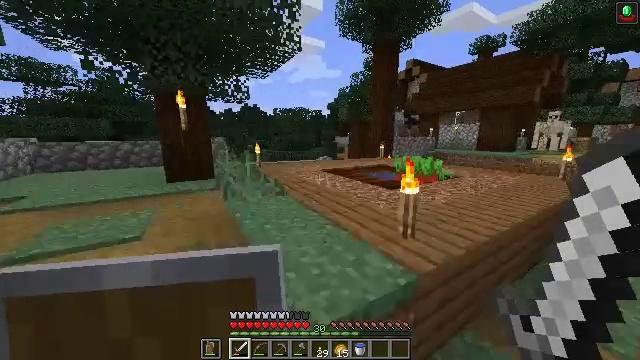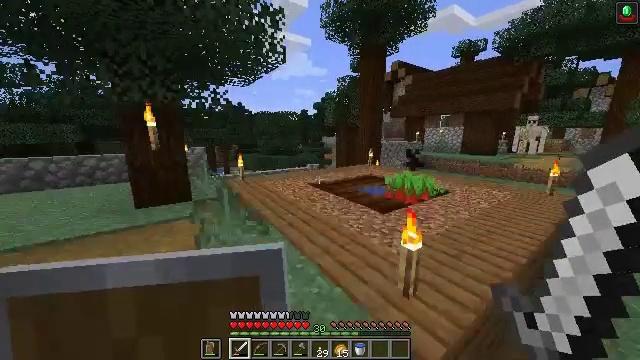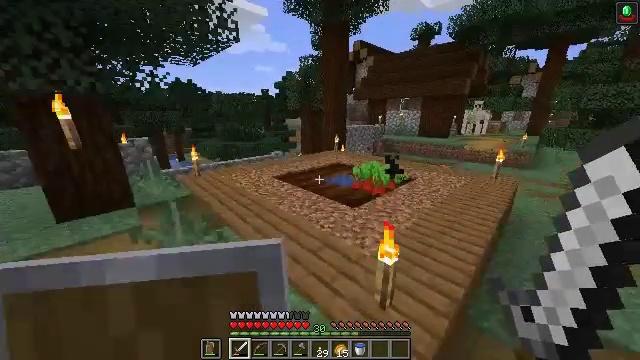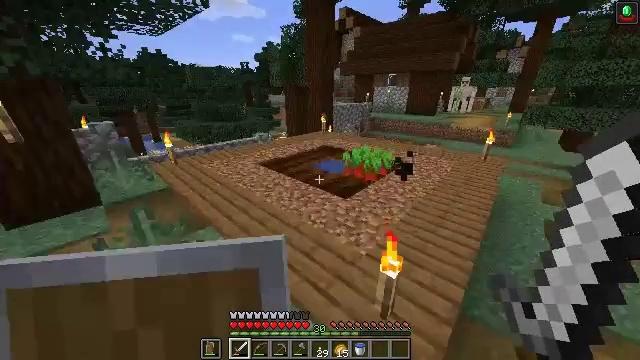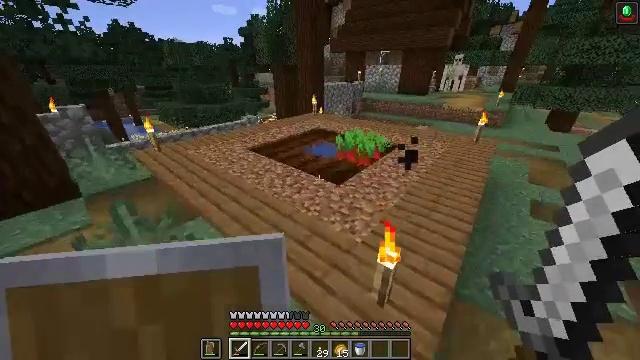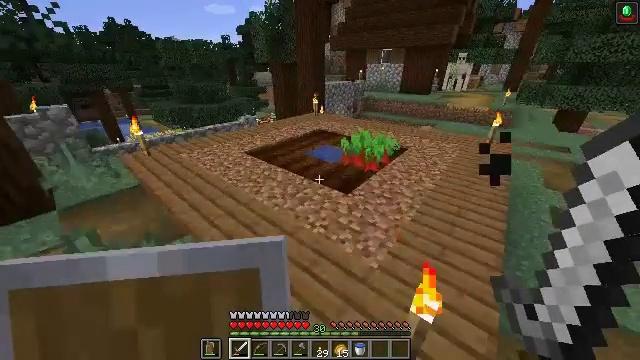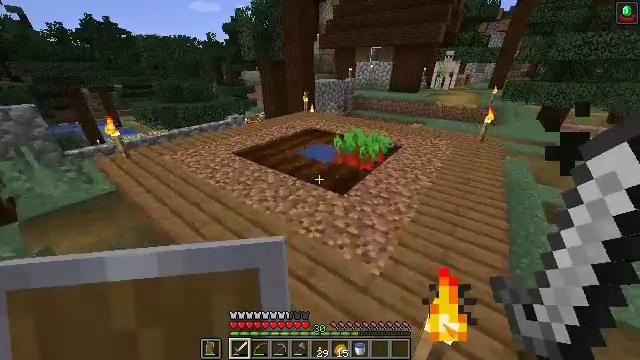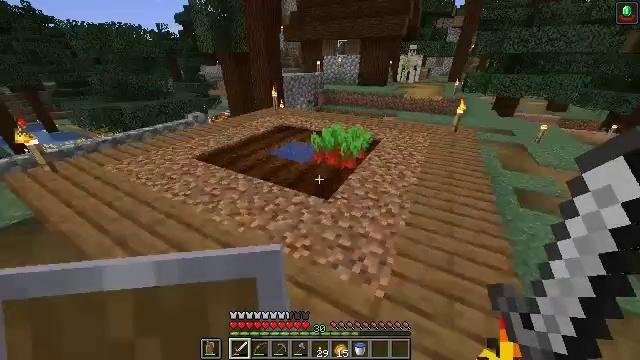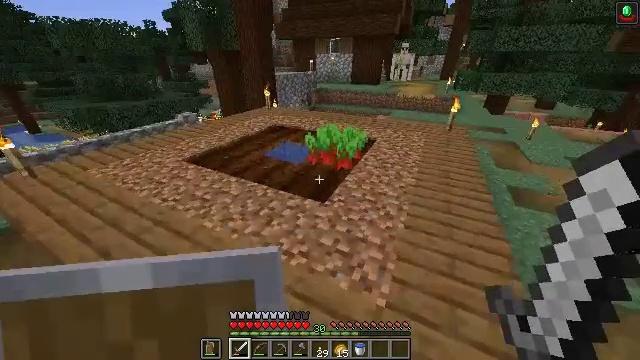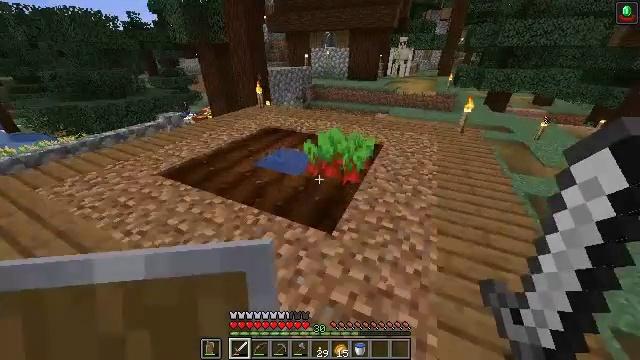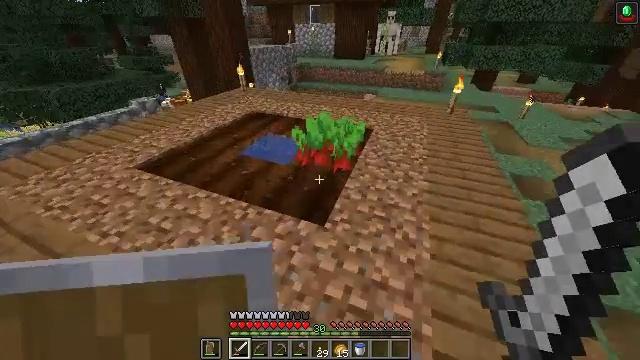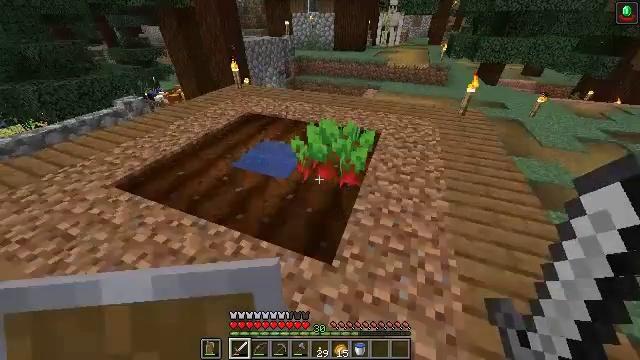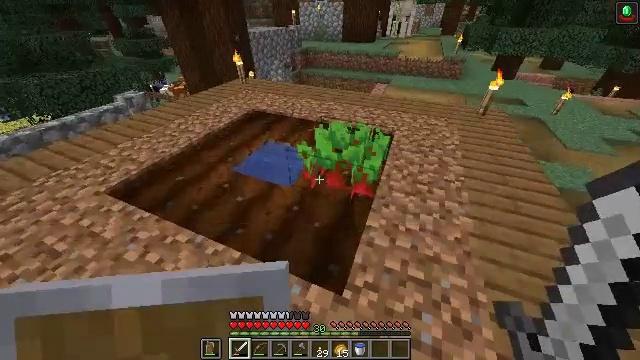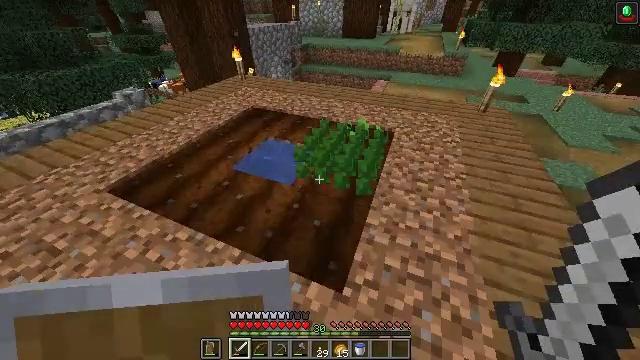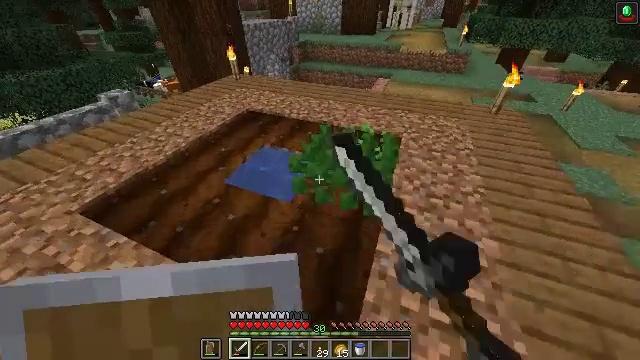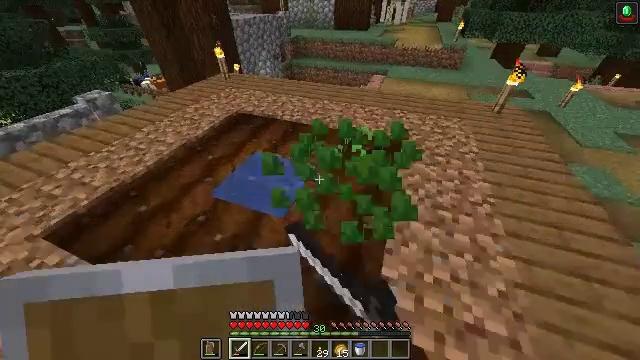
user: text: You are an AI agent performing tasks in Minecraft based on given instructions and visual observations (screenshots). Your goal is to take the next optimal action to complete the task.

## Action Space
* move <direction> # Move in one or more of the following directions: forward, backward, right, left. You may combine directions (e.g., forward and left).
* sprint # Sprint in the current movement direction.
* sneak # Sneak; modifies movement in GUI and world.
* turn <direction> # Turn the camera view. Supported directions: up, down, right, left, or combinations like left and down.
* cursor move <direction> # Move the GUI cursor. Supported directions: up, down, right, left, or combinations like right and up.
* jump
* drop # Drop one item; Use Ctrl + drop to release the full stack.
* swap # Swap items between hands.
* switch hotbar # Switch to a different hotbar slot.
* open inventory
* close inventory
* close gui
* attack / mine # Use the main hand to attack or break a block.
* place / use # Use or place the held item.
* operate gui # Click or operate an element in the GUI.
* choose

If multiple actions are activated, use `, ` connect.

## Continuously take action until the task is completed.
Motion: motion action
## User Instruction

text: Pull up beetroots from the soil.
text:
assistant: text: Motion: move forward, turn right, jump
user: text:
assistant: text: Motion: move forward, turn right and down
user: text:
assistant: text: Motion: move forward, turn right and down
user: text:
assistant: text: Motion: move forward, turn right and down
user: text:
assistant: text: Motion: move forward
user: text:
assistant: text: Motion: move forward, turn right
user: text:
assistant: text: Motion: move forward, turn right
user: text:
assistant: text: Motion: move forward, turn right
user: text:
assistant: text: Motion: move forward, turn right and down
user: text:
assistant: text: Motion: move forward, turn right and down
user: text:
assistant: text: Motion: move forward, turn down
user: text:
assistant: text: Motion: move forward, turn left and down
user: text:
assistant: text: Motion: move forward, attack / mine
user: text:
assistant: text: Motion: move forward, attack / mine
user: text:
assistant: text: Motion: turn right and down
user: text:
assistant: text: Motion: turn right and down
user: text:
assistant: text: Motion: no_op
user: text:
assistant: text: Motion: no_op